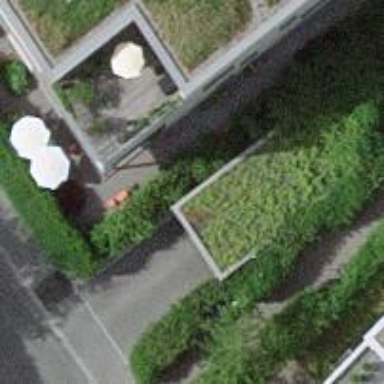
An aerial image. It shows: Parking entrance.